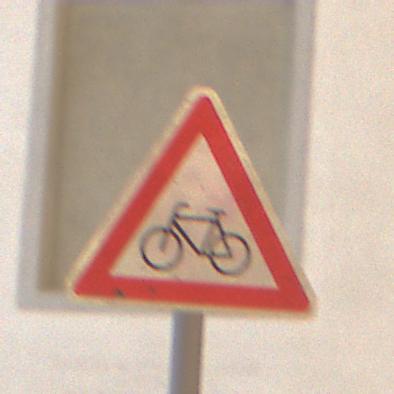
Verkehrszeichen: RadverkehrRechts
Umgebung: Outdoor, Urban
Tageszeit: Night
Wetter: Overcast
Licht: Artificial
Jahreszeit: Winter
Kontrast: MediumContrast